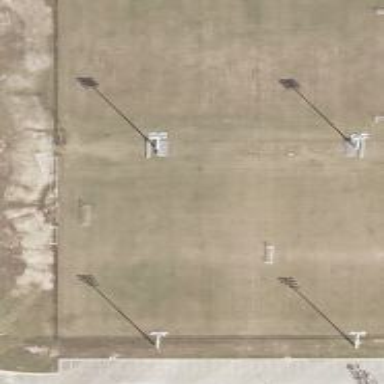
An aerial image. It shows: Multi-sport pitch on leisure land.